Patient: sex F, age 70
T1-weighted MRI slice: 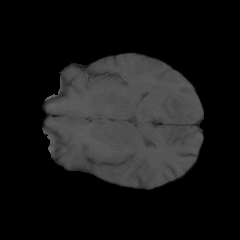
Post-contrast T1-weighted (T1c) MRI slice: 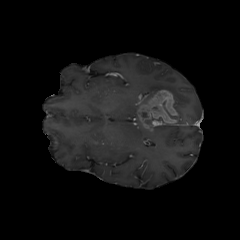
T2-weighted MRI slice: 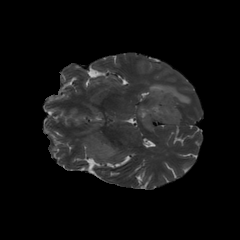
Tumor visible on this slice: yes
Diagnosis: Glioblastoma, IDH-wildtype
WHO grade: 4